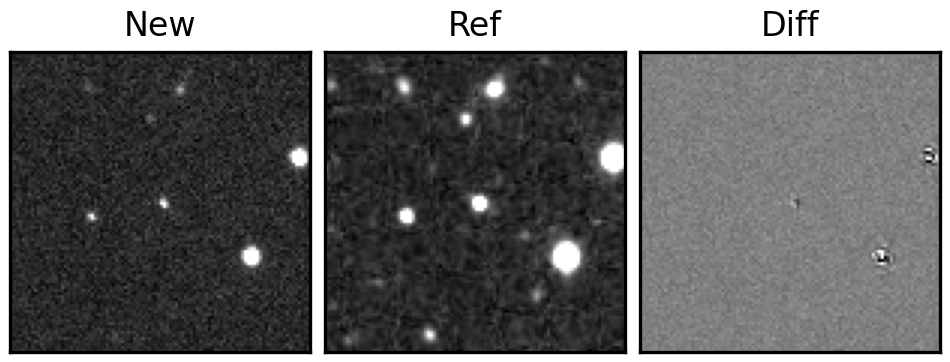
Label: bogus